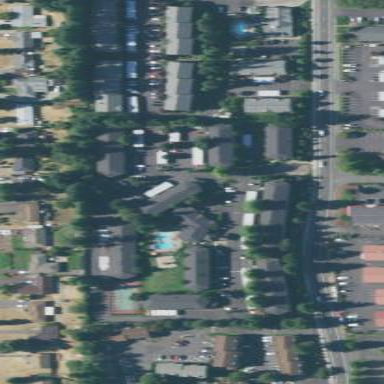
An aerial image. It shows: Residential area with apartments.